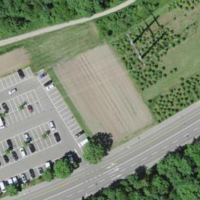
EUNIS habitat code: 57
Species observed at this site:
Apatura iris